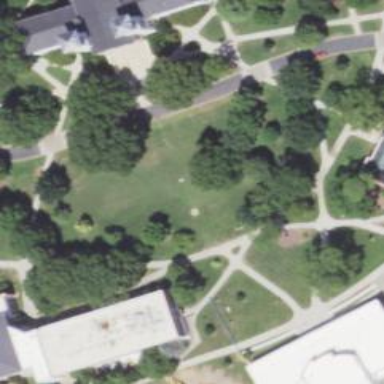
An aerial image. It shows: Park located in historic district.